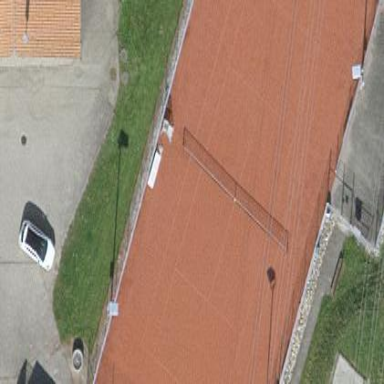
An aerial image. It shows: Tennis court on pitch designated for leisure land.